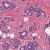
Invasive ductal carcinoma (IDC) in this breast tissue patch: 1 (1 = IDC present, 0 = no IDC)